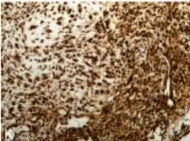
Histopathological and immunohistochemical examination images for the surgical specimen. A-K, Specimen after the first surgery. K, Vimentin, x10.
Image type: pathology (immunostaining)